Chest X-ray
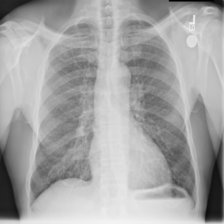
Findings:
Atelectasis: negative
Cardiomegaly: negative
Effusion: negative
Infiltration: negative
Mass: negative
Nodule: negative
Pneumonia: negative
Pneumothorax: negative
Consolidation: negative
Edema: negative
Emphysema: negative
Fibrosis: negative
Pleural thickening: negative
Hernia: negative